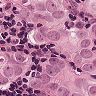
Metastatic tissue present: yes